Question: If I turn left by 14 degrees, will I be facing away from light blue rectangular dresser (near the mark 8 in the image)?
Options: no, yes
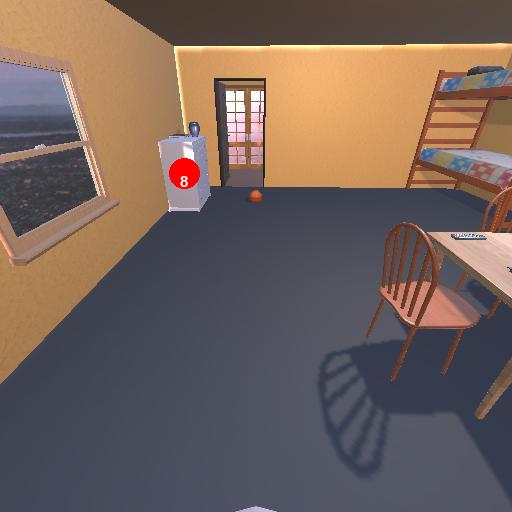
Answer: no